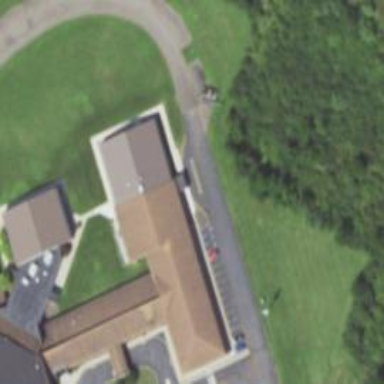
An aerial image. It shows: Beautiful church building.